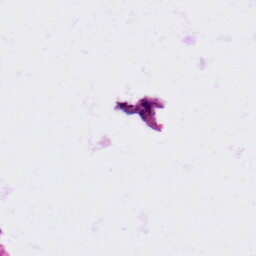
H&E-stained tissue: Colon